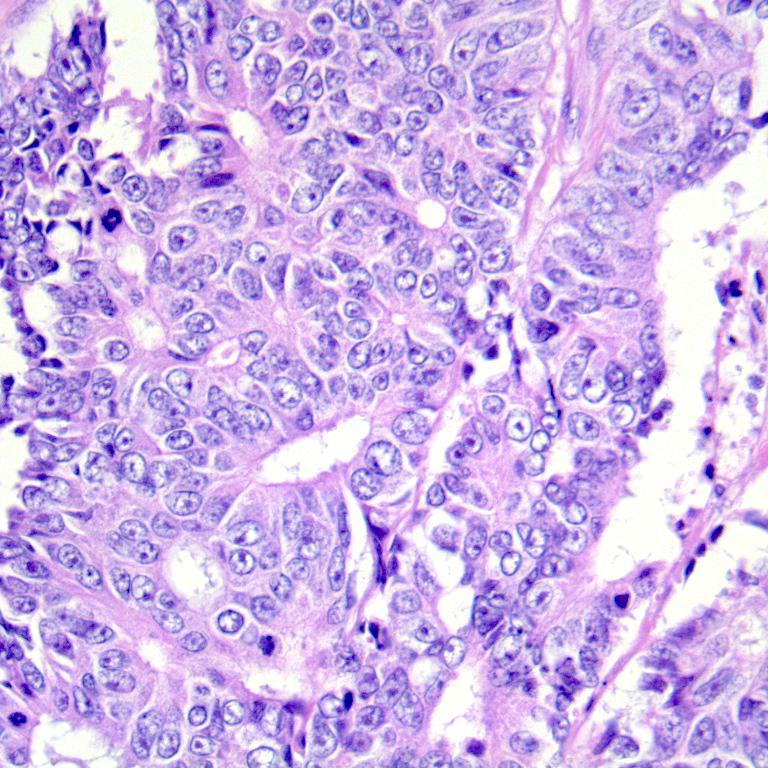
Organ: colon
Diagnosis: adenocarcinomas